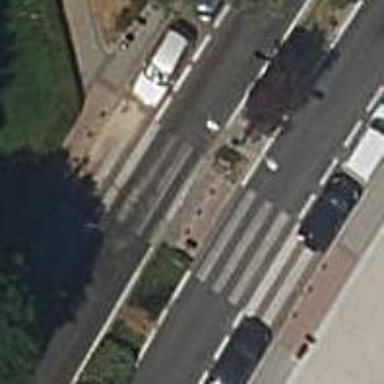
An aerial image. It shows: Marked crossing on footway.